Question: I want to use the following formula to calculate distance between two points

How do put this into code to find the distance.
'''
public class Point
{
public int x; // the x coordinate
public int y; // the y coordinate
public Point (int x, int y)
{
this.x=x;
this.y=y;
}
public static double distance (Point p1, Point p2)
{
// to do
return 0.0;
}
public String toString()
{
return "("+x+","+y+")";
}
}
'''
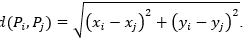
Answer: Use this
'''
public static double distance (Point p1, Point p2)
{
double dist = Math.sqrt(Math.pow(p1.x - p2.x, 2.0) + Math.pow(p1.y - p2.y, 2.0));
return dist;
}
'''